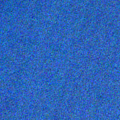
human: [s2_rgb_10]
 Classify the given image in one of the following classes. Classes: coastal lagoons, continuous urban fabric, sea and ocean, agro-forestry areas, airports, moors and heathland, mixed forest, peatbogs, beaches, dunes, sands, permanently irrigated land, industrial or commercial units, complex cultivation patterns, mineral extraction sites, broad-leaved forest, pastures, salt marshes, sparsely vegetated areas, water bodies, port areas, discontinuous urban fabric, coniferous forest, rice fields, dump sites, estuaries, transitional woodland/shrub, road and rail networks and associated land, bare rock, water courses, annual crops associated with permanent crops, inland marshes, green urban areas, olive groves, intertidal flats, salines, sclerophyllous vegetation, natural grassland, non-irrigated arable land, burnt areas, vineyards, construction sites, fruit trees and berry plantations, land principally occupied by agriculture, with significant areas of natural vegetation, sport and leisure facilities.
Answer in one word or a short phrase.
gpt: sea and ocean